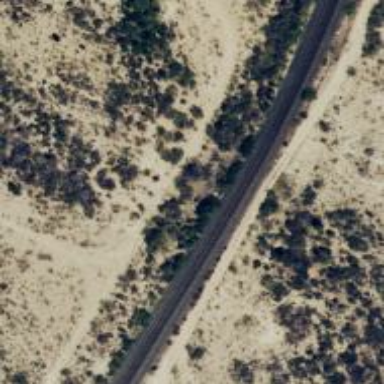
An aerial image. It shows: Railway track.